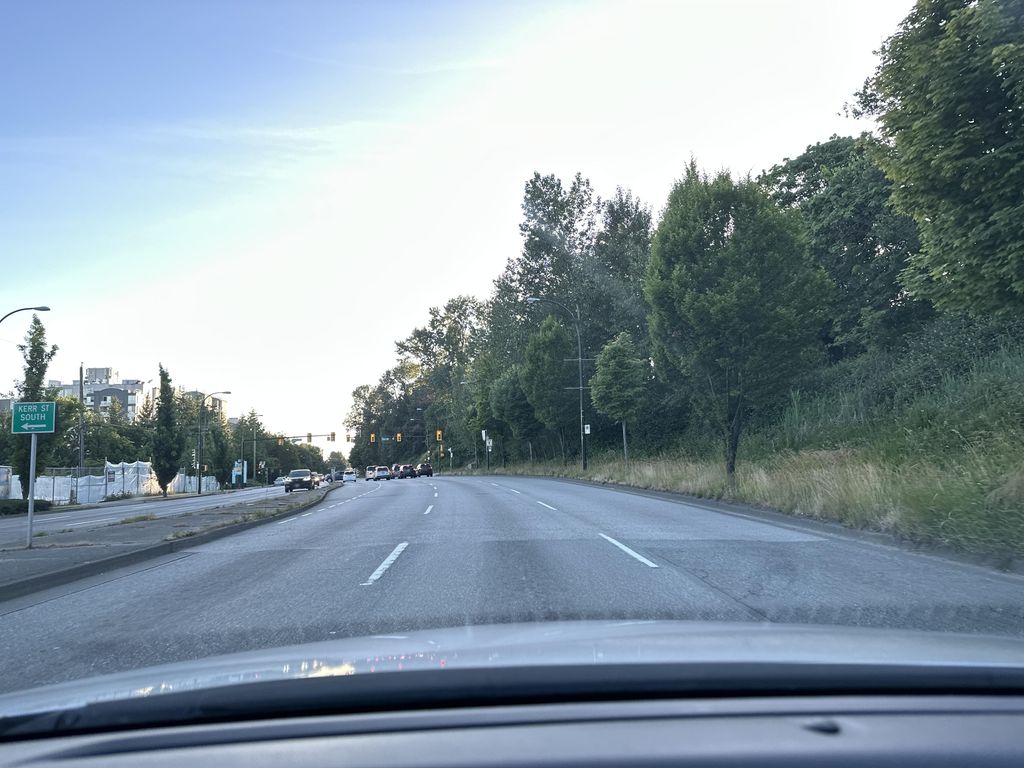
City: vancouver